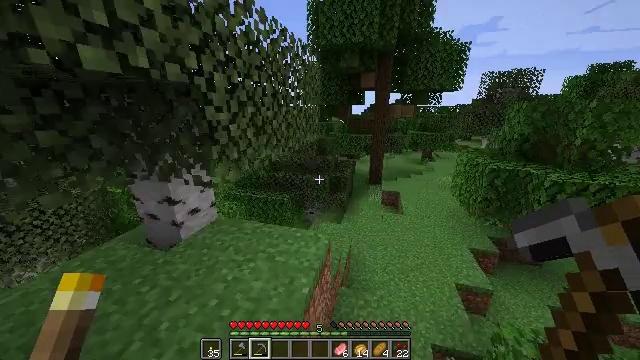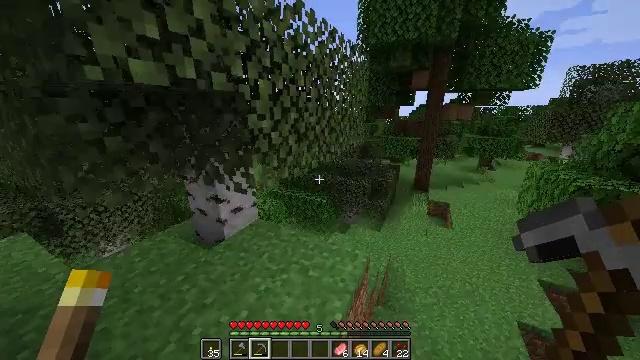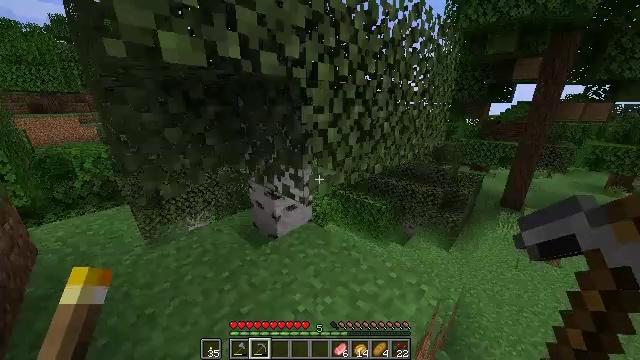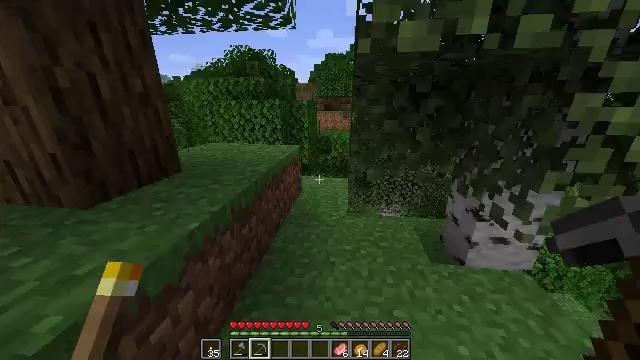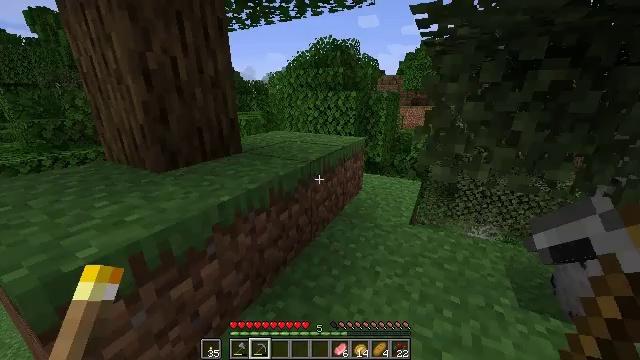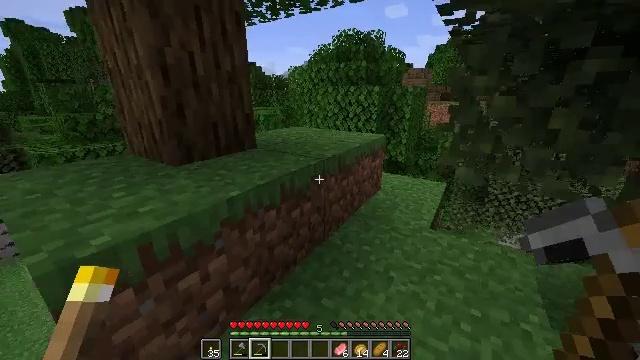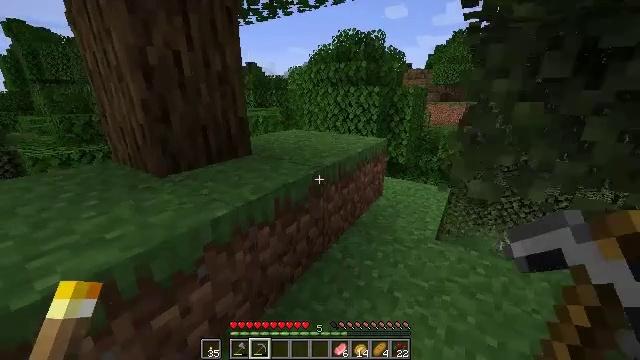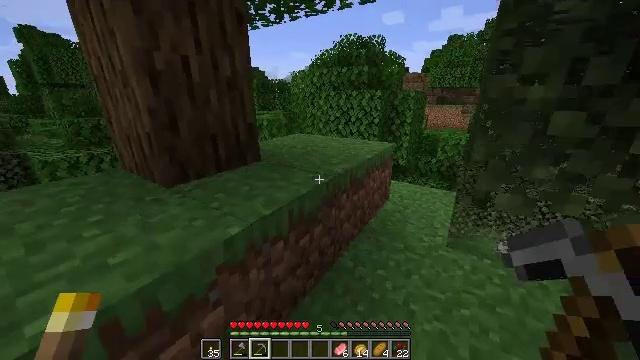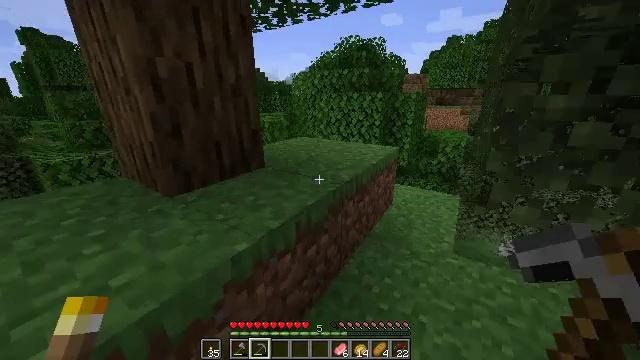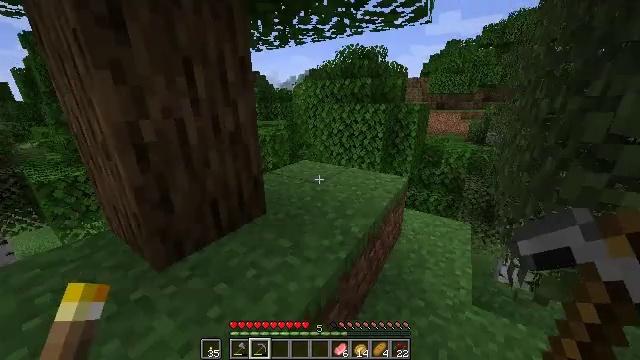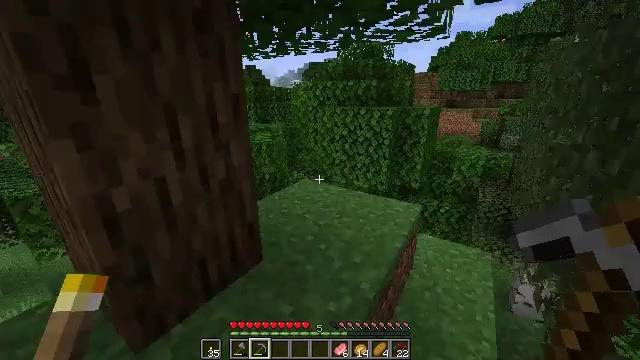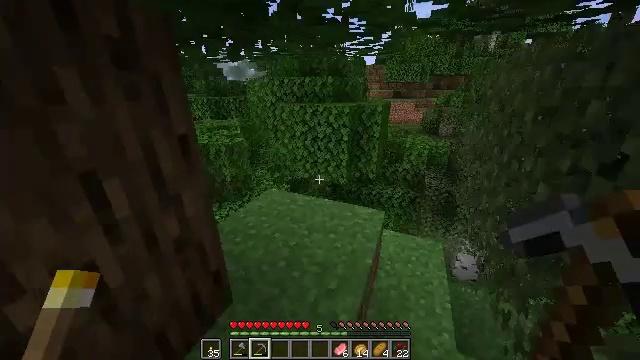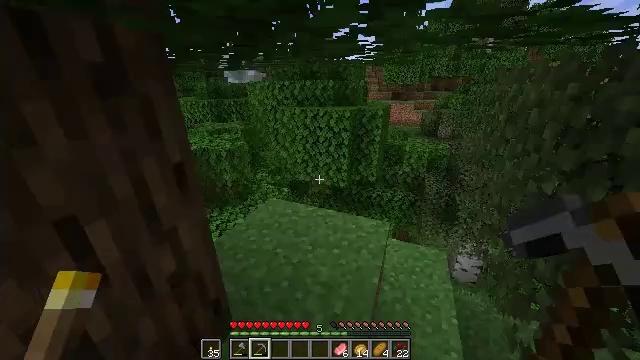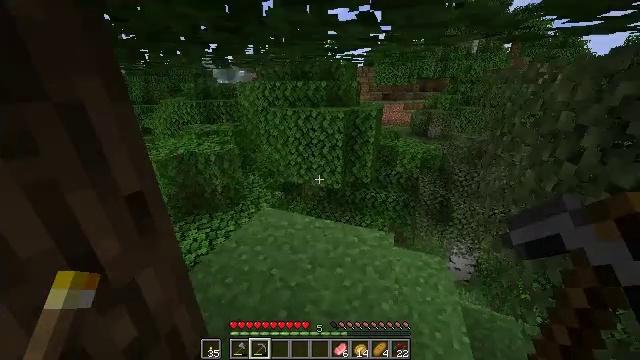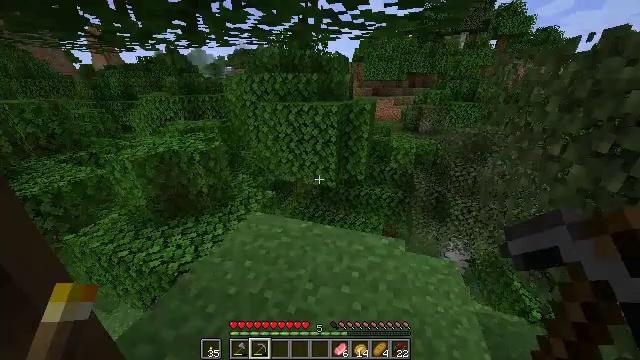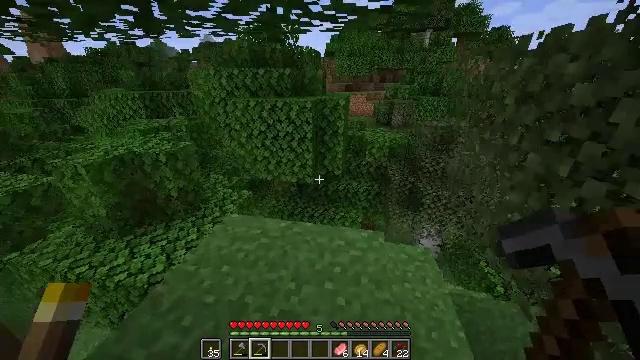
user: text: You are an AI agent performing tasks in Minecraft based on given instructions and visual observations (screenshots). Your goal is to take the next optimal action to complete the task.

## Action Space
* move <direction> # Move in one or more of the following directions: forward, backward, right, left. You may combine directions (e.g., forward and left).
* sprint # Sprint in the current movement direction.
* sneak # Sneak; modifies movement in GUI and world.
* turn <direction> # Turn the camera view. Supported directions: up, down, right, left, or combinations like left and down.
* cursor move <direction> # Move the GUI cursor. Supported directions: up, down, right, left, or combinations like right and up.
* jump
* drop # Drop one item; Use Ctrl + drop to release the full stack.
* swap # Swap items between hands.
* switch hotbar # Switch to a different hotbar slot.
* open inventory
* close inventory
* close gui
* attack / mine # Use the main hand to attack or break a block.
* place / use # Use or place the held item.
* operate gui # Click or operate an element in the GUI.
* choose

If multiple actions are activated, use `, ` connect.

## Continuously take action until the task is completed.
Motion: motion action
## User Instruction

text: Punch the spruce leaves to get saplings.
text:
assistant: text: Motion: move forward and move left, sprint, turn left
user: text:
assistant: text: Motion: move forward and move left, sprint, turn left
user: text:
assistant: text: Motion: move left, sprint, turn left
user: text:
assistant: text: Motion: move left, sprint, turn left
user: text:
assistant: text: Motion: move forward and move left, sprint, turn left
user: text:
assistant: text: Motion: move forward and move left, sprint
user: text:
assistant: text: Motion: move forward and move left, sprint
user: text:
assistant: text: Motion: move forward, sprint, jump
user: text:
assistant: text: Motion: move forward, sprint, jump
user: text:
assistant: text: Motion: move forward, sprint, jump
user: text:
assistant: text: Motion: move forward, sprint, turn right and down
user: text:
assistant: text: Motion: move forward, sprint
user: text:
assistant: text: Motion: move forward, sprint, turn right
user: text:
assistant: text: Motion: move forward, sprint, turn right
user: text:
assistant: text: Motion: move forward, sprint, turn right and down
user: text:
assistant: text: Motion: move forward, turn right
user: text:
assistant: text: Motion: move forward
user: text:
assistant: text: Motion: move forward
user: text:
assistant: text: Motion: no_op
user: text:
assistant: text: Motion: no_op
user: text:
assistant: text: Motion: no_op
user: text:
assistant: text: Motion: no_op
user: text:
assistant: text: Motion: no_op
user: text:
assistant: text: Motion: no_op
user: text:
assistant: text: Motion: no_op
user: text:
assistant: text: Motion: no_op
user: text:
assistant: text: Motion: no_op
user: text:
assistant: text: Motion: no_op
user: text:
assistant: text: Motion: turn left and down
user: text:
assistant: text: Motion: turn left and down